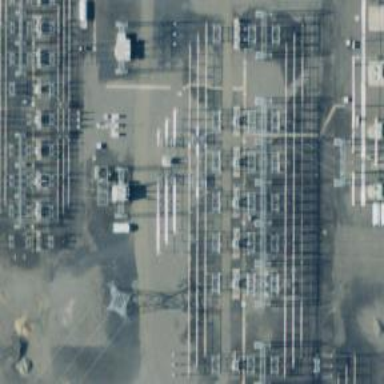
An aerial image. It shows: Outdoor switch for power.